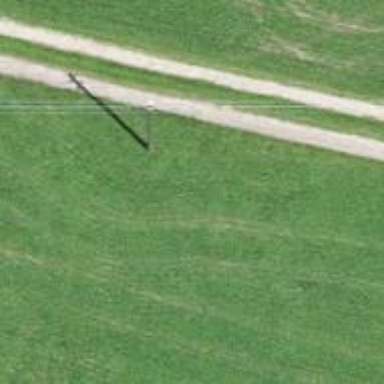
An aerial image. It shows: Utility pole as the man-made structure.